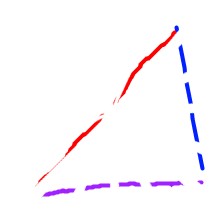
Shape: triangle